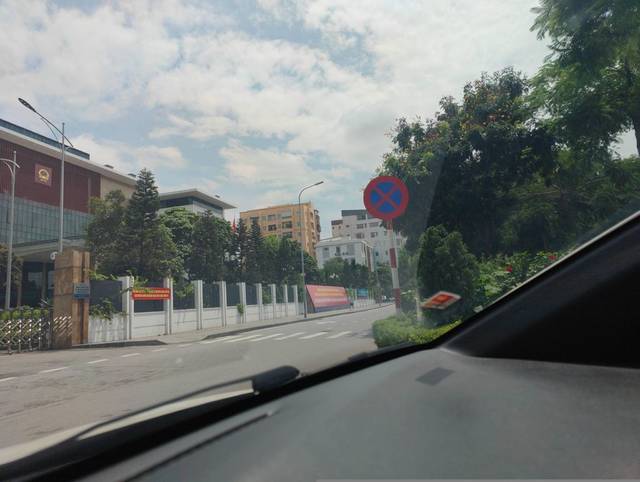
Region: Vietnam
Coordinates: 21.018, 105.824